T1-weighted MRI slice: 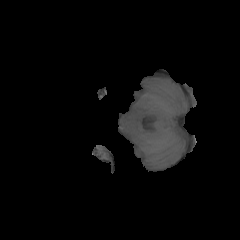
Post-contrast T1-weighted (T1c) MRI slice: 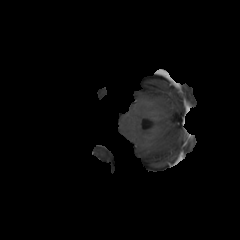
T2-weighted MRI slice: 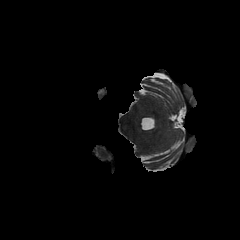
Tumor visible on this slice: no